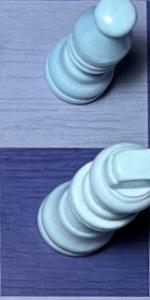
Label: King_White